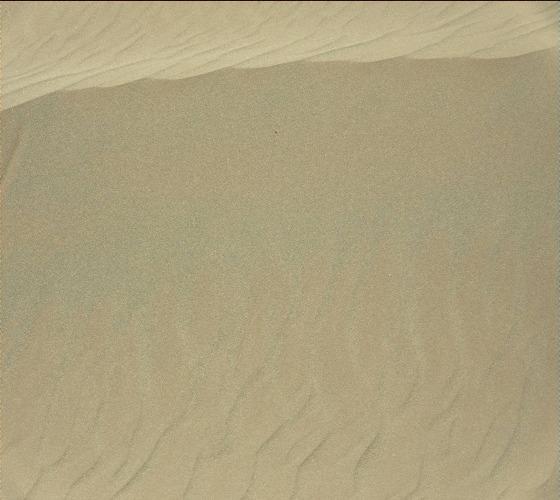
Terrain classes present: Gravel / Sand / Soil